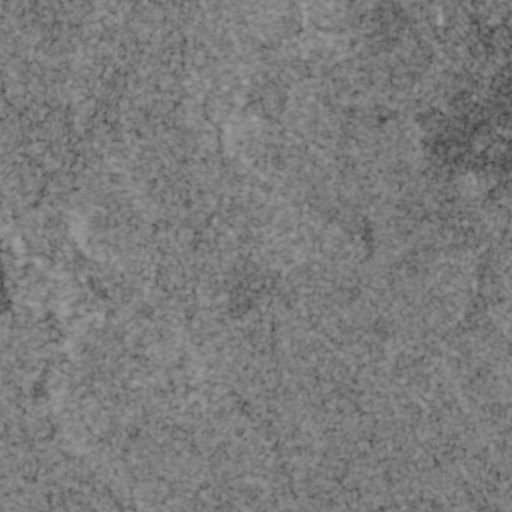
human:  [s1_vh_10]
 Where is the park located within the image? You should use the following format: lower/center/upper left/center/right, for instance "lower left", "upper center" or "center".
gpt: The park is located in the upper right of the image.
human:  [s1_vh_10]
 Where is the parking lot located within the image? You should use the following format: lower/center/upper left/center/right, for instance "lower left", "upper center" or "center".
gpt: The parking lot is located in the upper right of the image.
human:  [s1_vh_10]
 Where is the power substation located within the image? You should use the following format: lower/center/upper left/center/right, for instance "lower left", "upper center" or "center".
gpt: The power substation is located in the upper right of the image.
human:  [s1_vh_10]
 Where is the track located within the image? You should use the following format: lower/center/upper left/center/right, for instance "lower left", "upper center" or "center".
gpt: There is no track in the image.

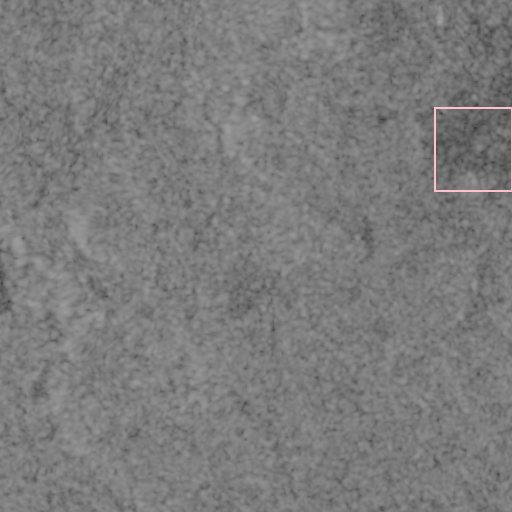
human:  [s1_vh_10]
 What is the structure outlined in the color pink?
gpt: The structure outlined in pink is a park.
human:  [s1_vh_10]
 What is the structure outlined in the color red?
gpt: There is no red outline.